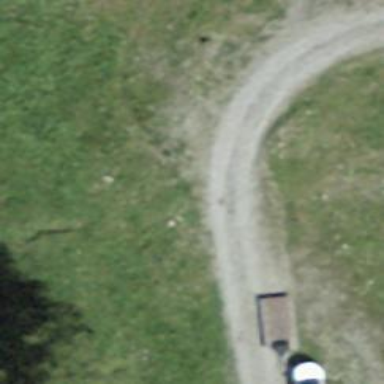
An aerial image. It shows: Track road.